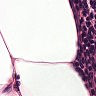
Metastatic tissue present: no